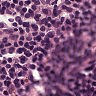
Metastatic tissue present: no